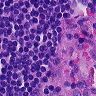
Metastatic tissue present: no